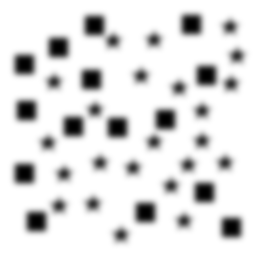
Squares: 15
Triangles: 0
Stars: 23
Total shapes: 38